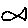
Label: fish